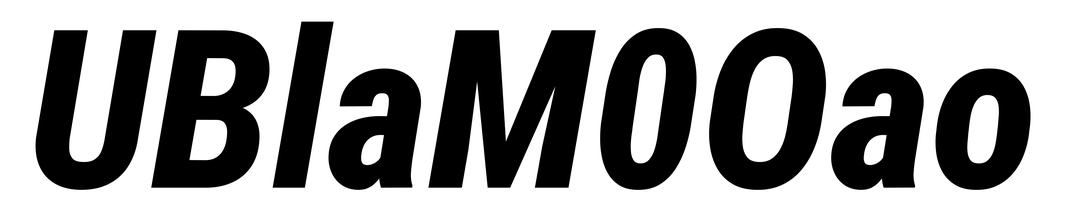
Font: Roboto-Italic_Condensed_ExtraBold_Italic